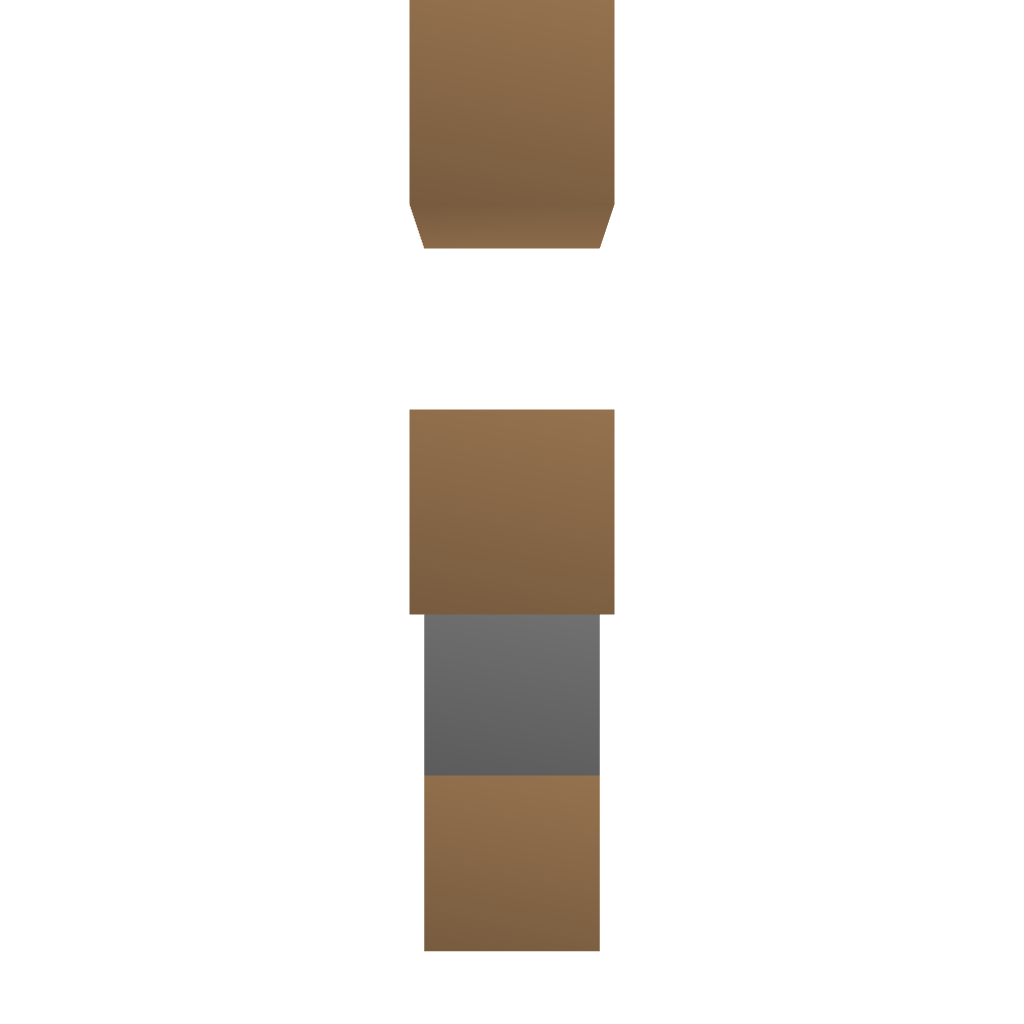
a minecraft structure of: Brewer Compact Lab bad low quality